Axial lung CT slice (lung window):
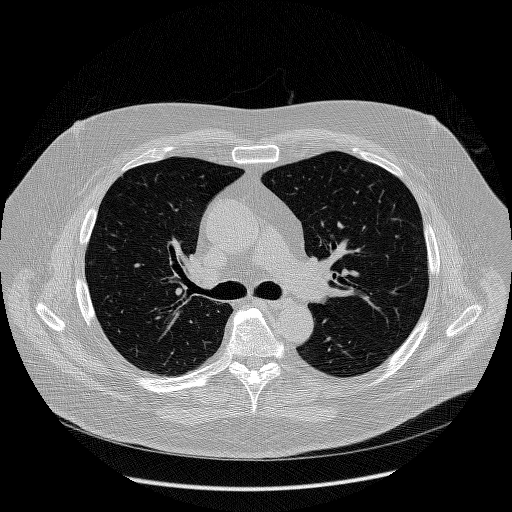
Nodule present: no